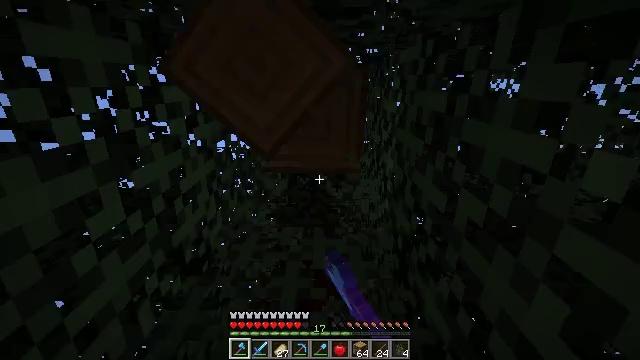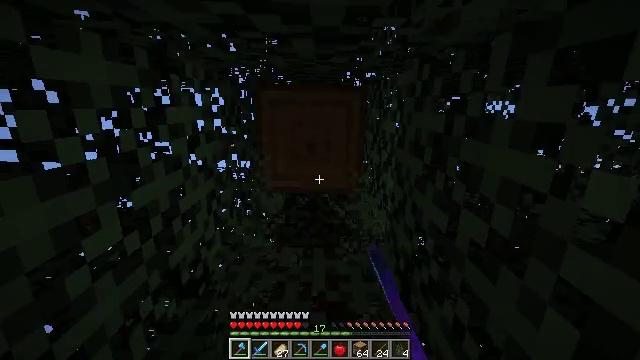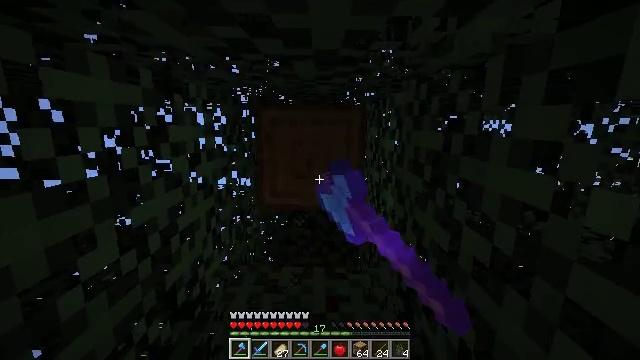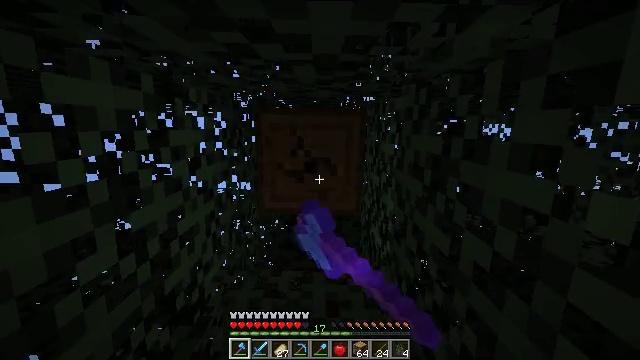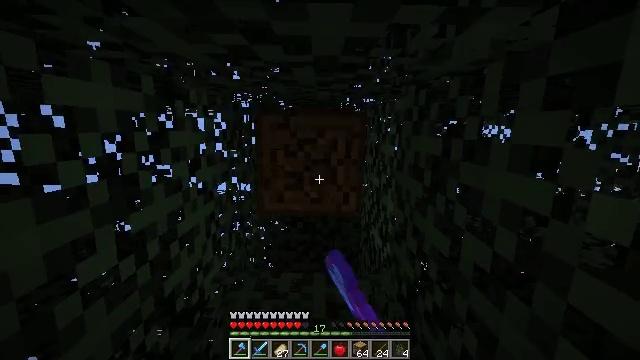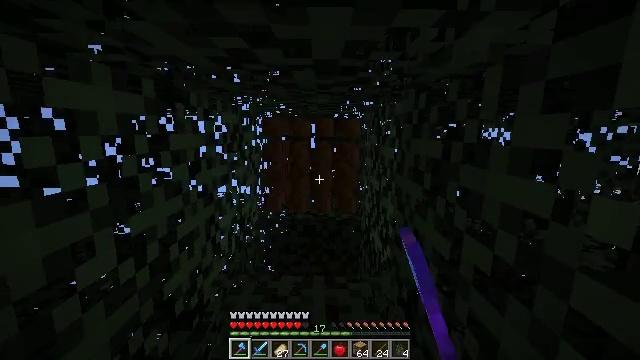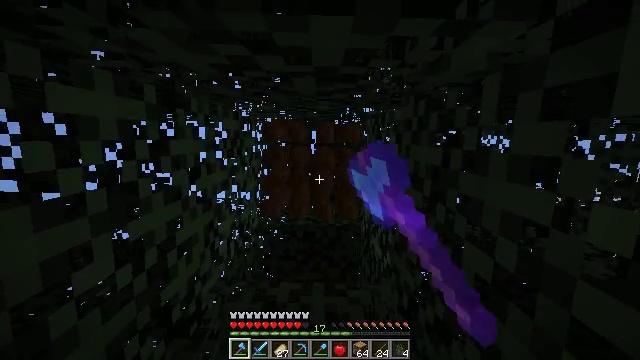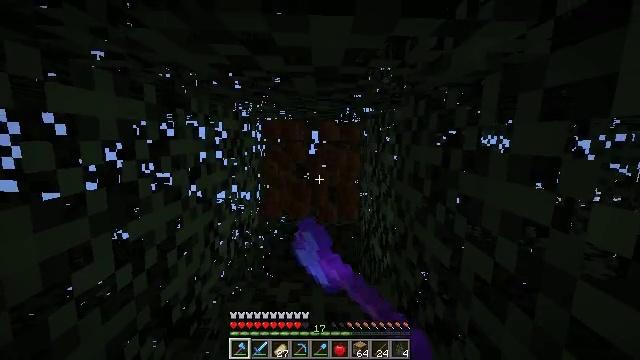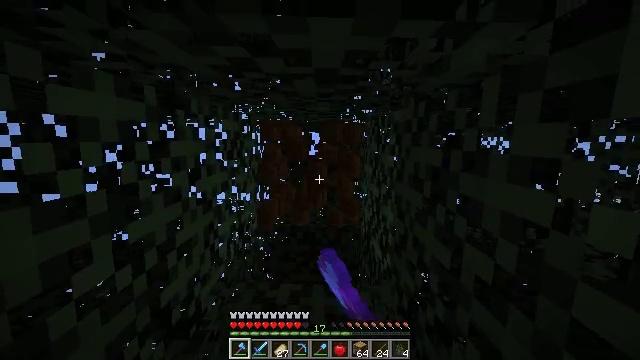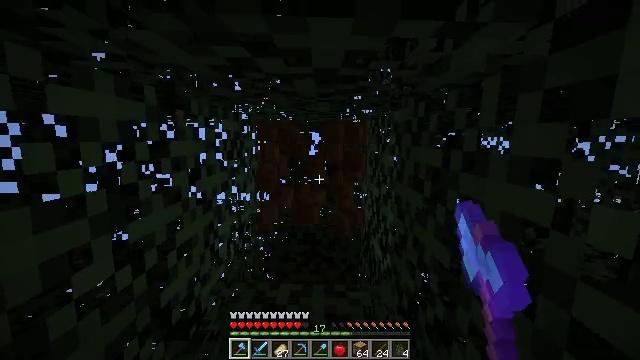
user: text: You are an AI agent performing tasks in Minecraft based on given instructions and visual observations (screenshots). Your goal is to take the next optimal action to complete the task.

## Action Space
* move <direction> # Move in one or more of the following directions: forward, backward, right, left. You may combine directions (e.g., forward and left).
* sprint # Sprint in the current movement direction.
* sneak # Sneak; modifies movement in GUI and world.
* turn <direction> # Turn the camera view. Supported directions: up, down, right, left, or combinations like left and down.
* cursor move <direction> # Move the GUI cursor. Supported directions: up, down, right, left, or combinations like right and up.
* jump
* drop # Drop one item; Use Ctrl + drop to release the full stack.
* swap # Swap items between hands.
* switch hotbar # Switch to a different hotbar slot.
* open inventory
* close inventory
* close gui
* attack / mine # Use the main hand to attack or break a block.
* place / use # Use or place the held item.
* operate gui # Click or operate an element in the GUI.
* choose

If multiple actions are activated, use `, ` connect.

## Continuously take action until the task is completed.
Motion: motion action
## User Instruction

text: Mine the spruce log from the forest.
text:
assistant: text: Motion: turn up, attack / mine
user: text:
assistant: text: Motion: turn up, attack / mine
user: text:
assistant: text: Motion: attack / mine
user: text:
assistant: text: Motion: attack / mine
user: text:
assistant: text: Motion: attack / mine
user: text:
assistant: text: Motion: turn up, attack / mine
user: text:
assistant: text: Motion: attack / mine
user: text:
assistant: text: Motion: attack / mine
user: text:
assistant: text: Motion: attack / mine
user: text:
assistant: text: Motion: attack / mine